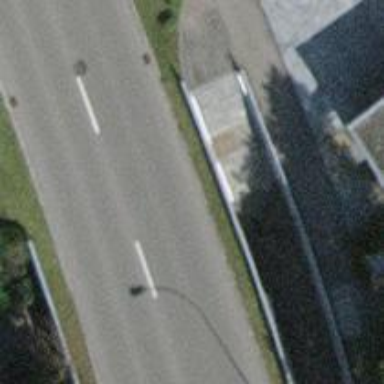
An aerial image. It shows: Footway tunnel.